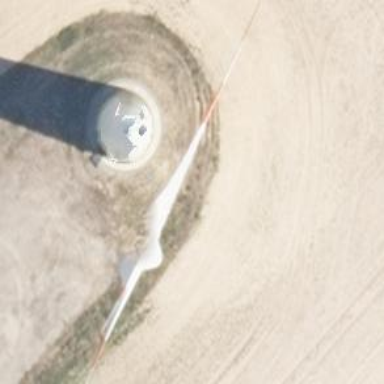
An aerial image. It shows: Wind power generator employing wind turbines.